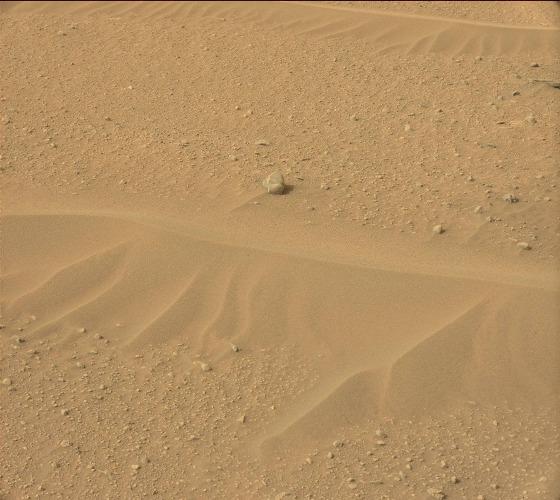
Terrain classes present: Gravel / Sand / Soil, Rock, Shadow